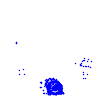
Particle: electron